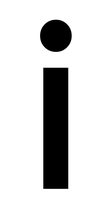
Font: Poppins-Medium